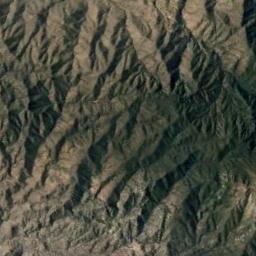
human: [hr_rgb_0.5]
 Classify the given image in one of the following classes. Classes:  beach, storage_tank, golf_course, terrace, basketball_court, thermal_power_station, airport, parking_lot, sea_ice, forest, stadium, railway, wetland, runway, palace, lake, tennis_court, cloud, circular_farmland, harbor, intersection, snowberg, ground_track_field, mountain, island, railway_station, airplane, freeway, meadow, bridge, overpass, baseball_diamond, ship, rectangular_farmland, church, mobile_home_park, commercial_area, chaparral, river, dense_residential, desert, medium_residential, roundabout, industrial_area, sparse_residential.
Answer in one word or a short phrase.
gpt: mountain